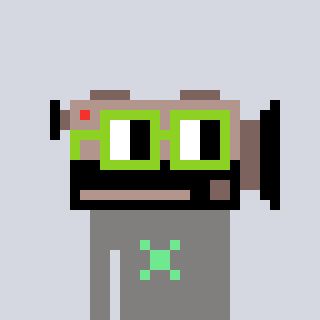
a pixel art character with square light green glasses, a camcorder-shaped head and a bluegrey-colored body on a cool background